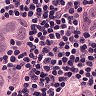
Metastatic tissue present: yes